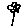
Label: flower